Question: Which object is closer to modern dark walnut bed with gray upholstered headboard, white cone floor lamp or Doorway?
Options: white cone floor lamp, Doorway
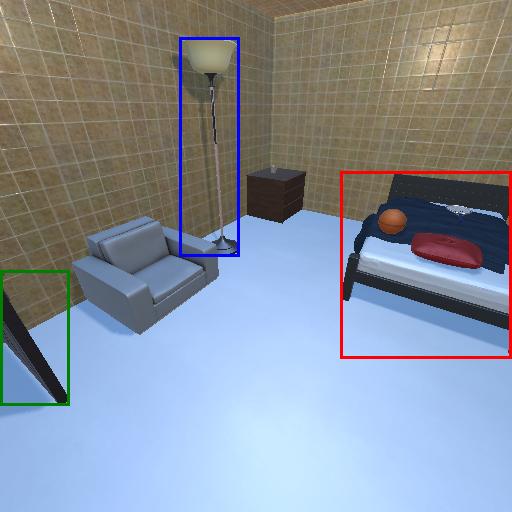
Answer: white cone floor lamp